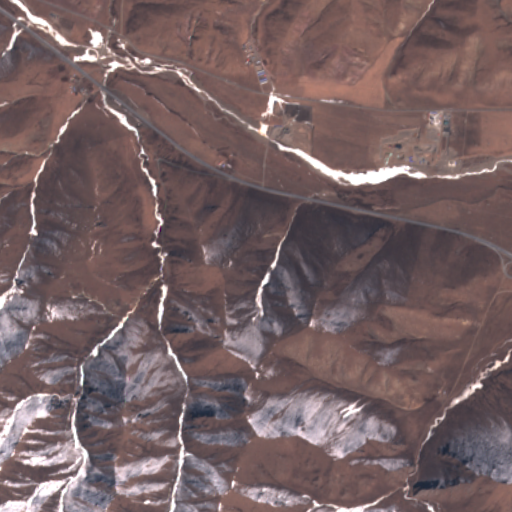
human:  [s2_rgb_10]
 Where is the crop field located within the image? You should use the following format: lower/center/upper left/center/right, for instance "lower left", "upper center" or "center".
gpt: The crop field is located in the upper right of the image.
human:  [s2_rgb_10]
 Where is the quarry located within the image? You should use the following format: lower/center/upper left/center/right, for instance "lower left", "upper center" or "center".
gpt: The quarry is located in the upper center of the image.
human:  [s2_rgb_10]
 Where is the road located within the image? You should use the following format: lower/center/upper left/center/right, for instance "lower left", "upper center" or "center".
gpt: There is no road in the image.